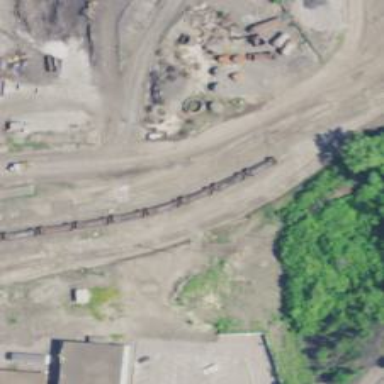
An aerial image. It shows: Disused railway.